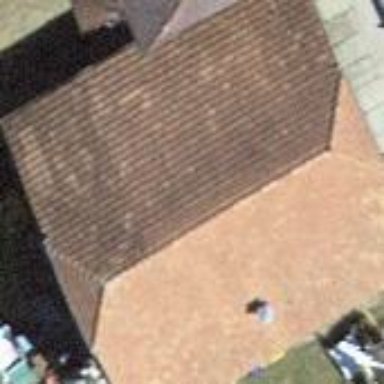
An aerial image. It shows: Rural barn.